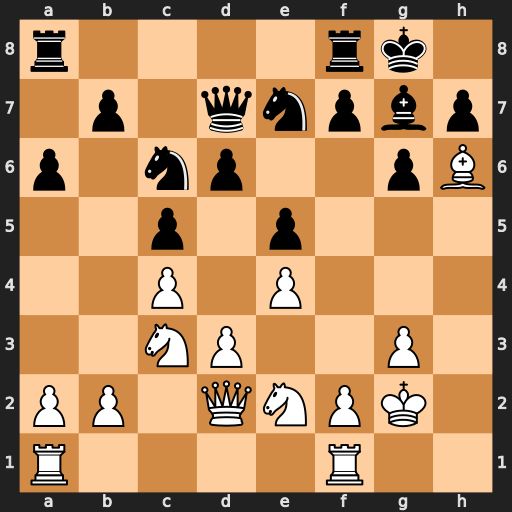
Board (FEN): r4rk1/1p1qnpbp/p1np2pB/2p1p3/2P1P3/2NP2P1/PP1QNPK1/R4R2
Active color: w
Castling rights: -
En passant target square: -
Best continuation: Rh1 f5 Bxg7 Kxg7 Qh6+